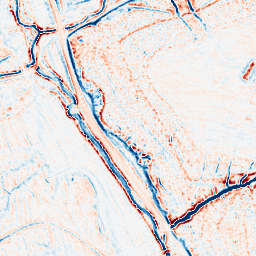
Category: edge_preserving
Decomposition family: bilateral
Decomposition parameters: d: 9
sigma_color: 75
sigma_space: 150
Upsampling method: sinc_hamming
Upsampling parameters: scale: 2
kernel_size: 4
Upsampling scale: 2